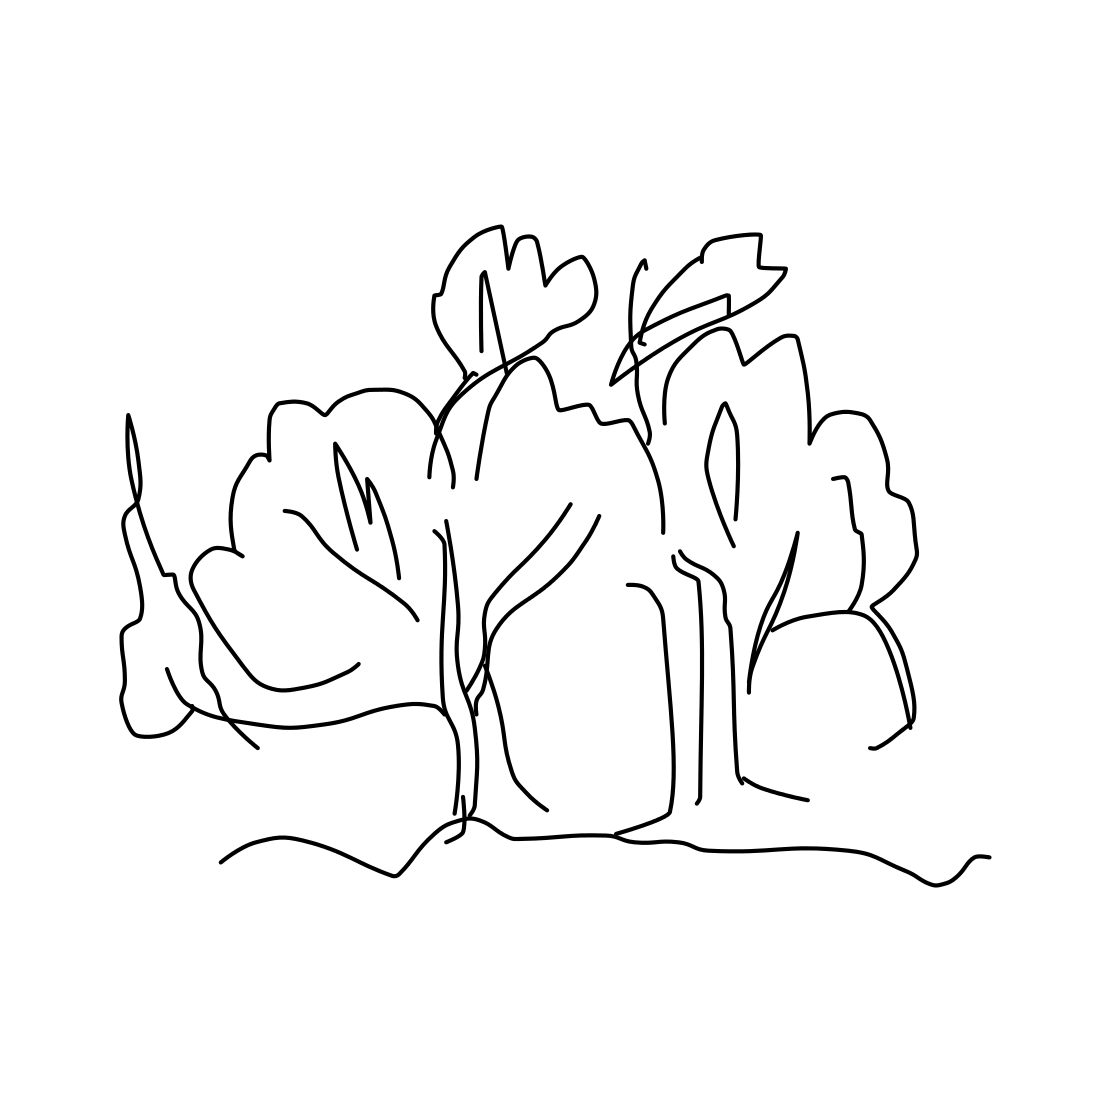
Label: bush